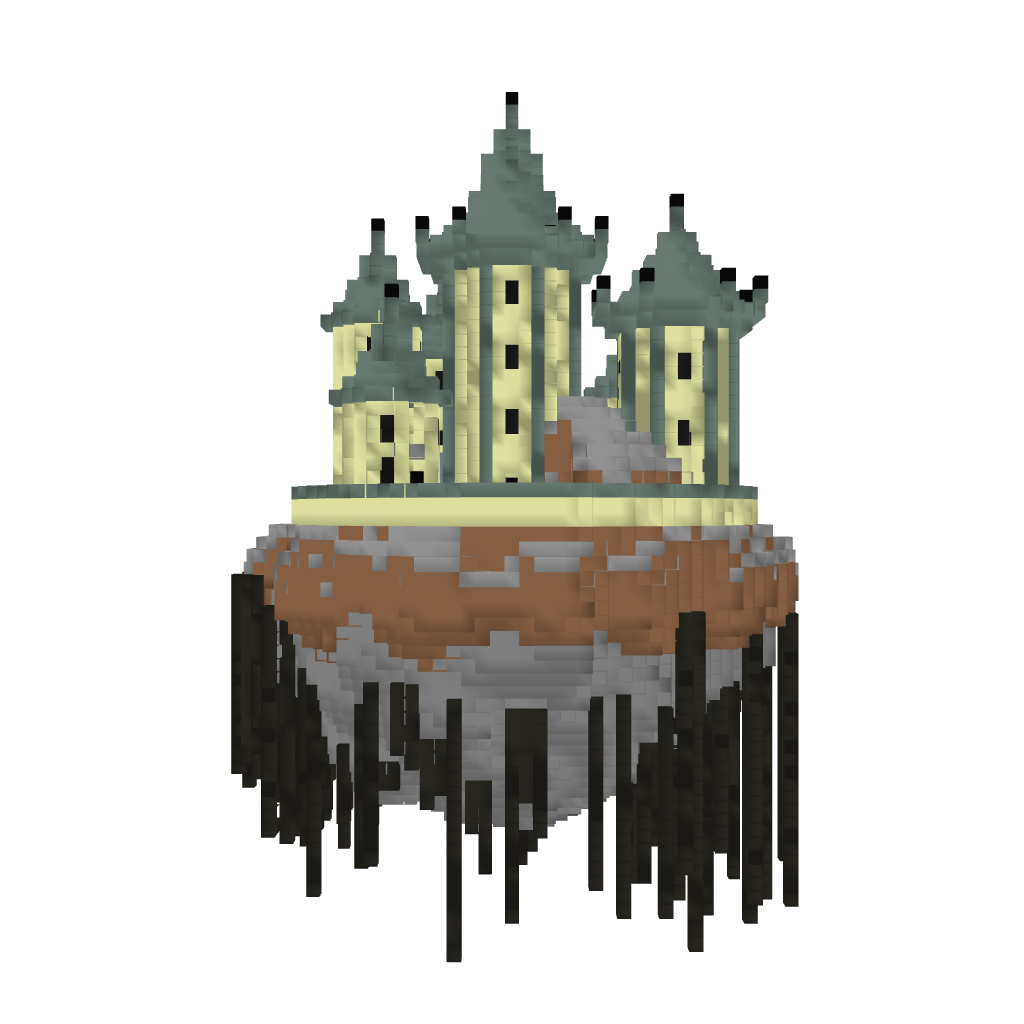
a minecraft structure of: Floating temple